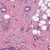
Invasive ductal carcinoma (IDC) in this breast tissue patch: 1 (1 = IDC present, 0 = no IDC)